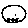
Label: moon